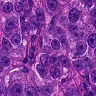
Metastatic tissue present: yes